Current action and preconditions to check: trajectory_clear

Your task: For each precondition in the list above, predict whether it will hold at this action.

Consider the current scene as observed from the mobile robot's camera, and analyze the predicted future states of all dynamic agents (e.g., people, animals, vehicles, or any moving entities) within the NEXT SECOND.

IMPORTANT: Only answer "very likely" if you are absolutely certain—based on strong, clear evidence—that a dynamic agent will violate the precondition in the predicted future state. Do NOT answer "very likely" for unlikely, ambiguous, or low-probability risks.

Ask yourself for each precondition: Is there a high probability, with clear and convincing evidence, that the predicted future states of any dynamic agent will interfere with the predicted future state of the currently executing action within the NEXT SECOND, causing that precondition to fail?

Assess the risk level based on these predictions. Use "likely" or "very likely" if motions create a clear risk of interference.

Use "neutral" or "improbable" if agents are nearby but their predicted paths are clearly diverging or non-conflicting.

Failure Risk Categories: "very improbable", "improbable", "neutral", "likely", "very likely"

Answer Format: Output ONLY the probability_of_failure value from these categories: "very improbable", "improbable", "neutral", "likely", "very likely"

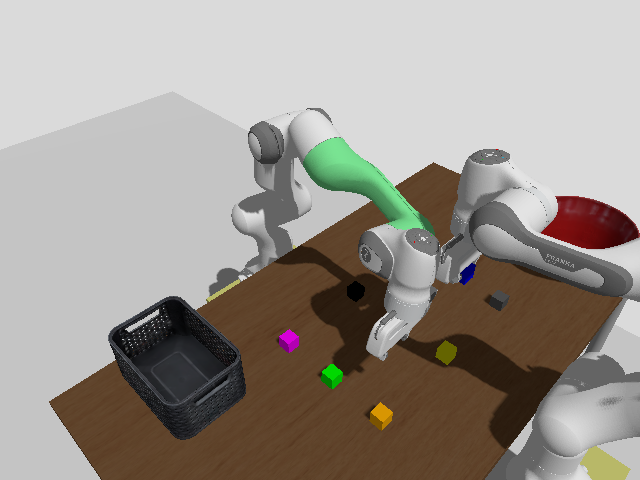

Answer: neutral